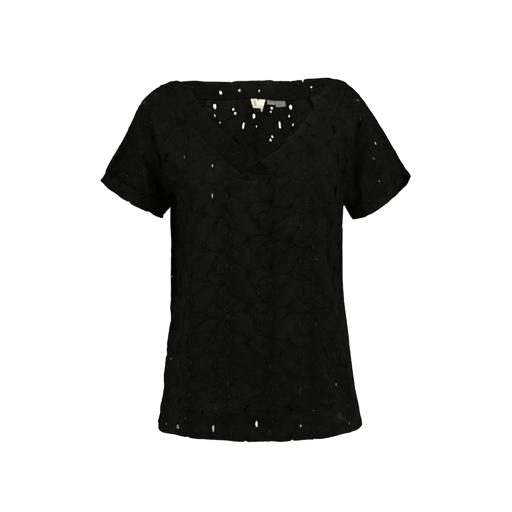
black lace t-shirt, black plus size printed t-shirt only macy, black floral-lace shirt, white background